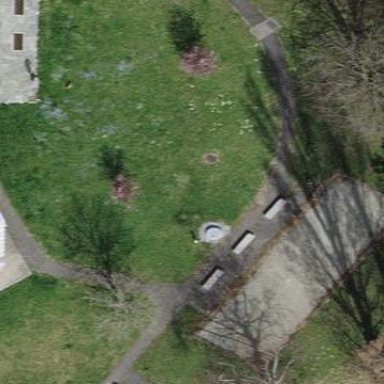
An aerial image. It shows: Pitch designated for boules game.